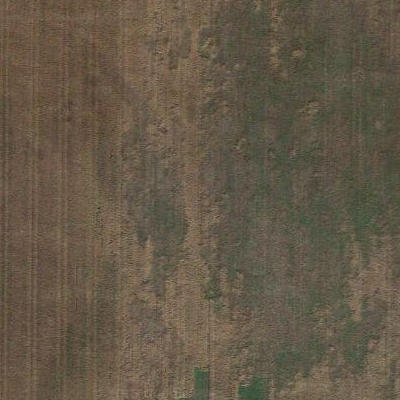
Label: bField